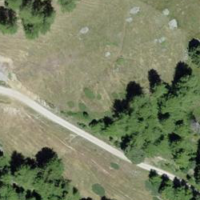
EUNIS habitat code: 26
Species observed at this site:
Phoenicurus ochruros
Nucifraga caryocatactes